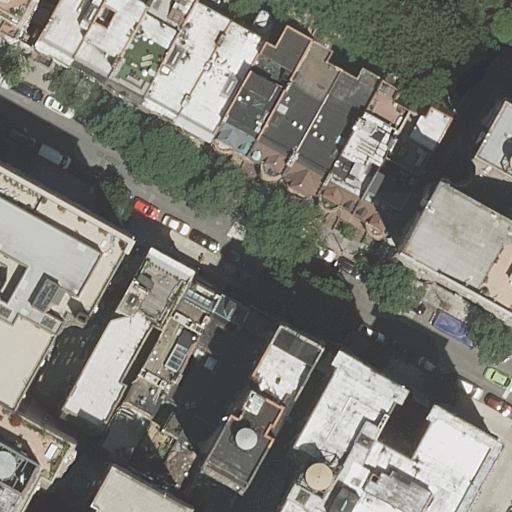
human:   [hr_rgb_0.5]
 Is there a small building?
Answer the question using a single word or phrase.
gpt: yes

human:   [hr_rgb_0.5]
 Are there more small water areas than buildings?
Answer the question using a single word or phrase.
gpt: no

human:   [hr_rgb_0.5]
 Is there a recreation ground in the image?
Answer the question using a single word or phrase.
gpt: no

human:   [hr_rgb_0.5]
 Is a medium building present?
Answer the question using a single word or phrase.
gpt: yes

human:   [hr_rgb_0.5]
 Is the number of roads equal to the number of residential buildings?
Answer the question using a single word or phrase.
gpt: no

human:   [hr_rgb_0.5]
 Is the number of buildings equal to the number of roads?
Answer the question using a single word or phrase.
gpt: no

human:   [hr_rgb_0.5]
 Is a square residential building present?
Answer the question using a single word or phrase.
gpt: no

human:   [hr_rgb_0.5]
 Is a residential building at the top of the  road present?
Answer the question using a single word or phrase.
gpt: yes

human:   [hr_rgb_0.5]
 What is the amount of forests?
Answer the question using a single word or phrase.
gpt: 0

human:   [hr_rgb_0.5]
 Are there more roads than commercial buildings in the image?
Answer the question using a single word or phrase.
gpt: yes

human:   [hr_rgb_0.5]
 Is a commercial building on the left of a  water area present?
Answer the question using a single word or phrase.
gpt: no

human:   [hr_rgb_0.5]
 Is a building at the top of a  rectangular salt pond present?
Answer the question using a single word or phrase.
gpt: no

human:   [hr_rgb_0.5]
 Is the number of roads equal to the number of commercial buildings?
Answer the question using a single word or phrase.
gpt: no

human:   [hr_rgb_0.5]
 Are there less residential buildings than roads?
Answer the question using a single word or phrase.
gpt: no

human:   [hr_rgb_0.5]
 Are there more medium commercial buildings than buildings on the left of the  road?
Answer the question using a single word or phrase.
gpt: no

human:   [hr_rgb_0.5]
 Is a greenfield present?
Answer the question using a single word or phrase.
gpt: no

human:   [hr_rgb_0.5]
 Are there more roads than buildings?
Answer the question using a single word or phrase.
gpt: no

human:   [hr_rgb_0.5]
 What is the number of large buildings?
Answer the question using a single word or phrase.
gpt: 3

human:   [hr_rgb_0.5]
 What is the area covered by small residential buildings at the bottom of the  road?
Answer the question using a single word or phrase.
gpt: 0m2

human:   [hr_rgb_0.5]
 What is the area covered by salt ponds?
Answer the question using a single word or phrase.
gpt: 0m2

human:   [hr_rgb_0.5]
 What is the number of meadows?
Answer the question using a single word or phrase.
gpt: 0

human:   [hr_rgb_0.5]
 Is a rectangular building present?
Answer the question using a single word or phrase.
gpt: yes

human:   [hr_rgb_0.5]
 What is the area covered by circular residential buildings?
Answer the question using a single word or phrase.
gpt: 0m2

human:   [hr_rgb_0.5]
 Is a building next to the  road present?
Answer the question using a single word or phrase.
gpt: yes

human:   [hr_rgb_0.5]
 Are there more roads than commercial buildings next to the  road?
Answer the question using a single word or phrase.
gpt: yes

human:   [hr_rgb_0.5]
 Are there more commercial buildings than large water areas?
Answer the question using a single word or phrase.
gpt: no

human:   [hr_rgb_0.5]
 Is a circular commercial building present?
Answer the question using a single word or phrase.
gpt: no

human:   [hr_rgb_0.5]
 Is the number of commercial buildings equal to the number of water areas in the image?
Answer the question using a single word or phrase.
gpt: yes

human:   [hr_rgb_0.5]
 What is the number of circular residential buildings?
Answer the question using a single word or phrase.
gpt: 0

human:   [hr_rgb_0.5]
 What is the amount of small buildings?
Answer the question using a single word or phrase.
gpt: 2

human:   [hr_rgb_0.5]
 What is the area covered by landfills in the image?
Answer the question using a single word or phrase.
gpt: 0m2

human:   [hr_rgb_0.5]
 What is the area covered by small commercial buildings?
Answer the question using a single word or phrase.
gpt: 0m2

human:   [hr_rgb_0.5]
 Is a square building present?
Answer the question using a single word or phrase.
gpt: no

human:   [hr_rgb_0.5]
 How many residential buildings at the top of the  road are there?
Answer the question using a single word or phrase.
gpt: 12

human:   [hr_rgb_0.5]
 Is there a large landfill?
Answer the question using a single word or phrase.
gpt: no

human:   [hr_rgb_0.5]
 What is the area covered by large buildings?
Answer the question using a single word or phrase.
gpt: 1992m2